Question: I have a mysql database containing multiple columns of power values captured over time, with time captured in the first column. I would like to plot the power values and display the time of day on the x-axis of a Highcharts chart. I am currently able to display the multiple Power values on the y-axis but I am unable to get the time of day to display on the chart. Here is the PHP code that partially works:
'''
<?php
// Connect to database
$con = mysqli_connect("localhost","userid","passwd","power_readings");
if (mysqli_connect_errno())
{
echo "Failed to connect to MySQL: " . mysqli_connect_error();
}
// Set the variable $rows to the columns Energy_Date and Total_watts
$query = mysqli_query($con,"SELECT Energy_Date,Total_watts FROM combined_readings");
$rows = array();
$rows['name'] = 'Total_watts';
while($tmp = mysqli_fetch_array($query)) {
$rows['data'][] = $tmp['Total_watts'];
}
// Set the variable $rows1 to the columns Energy_Date and Power_watts
$query = mysqli_query($con,"SELECT Energy_Date,Power_watts FROM combined_readings");
$rows1 = array();
$rows1['name'] = 'Neurio_watts';
while($tmp = mysqli_fetch_array($query)) {
$rows1['data'][] = $tmp['Power_watts'];
}
// Set the variable $rows2 to the columns Energy_Date and Solar_watts
$query = mysqli_query($con,"SELECT Energy_Date,Solar_watts FROM combined_readings");
$rows2 = array();
$rows2['name'] = 'Solar_watts';
while($tmp = mysqli_fetch_array($query)) {
$rows2['data'][] = $tmp['Solar_watts'];
}
$result = array();
array_push($result,$rows);
array_push($result,$rows1);
array_push($result,$rows2);
print json_encode($result, JSON_NUMERIC_CHECK);
mysqli_close($con);
?>
'''
Can someone tell me how to change the code to pass the values from the time of day column properly?
Here is what the chart currently looks like:

When I made changes to the PHP to add the 'Energy_Date' field to the array passed to Highcharts (shown below) it results in a blank chart.
The array consists of fields that look like this (a time stamp followed by a power reading, separated by period:
"2018-02-21 16:56:00.052","2018-02-21 16:59:00.052","2018-02-21 17:02:00.039","2018-02-21 17:05:00.039","2018-02-21 17:08:00.039"
'''
<?php
// Connect to database
$con = mysqli_connect("localhost","userid","passwd","power_readings");
if (mysqli_connect_errno())
{
echo "Failed to connect to MySQL: " . mysqli_connect_error();
}
// Set the variable $rows to the columns Energy_Date and Total_watts
$query = mysqli_query($con,"SELECT Energy_Date,Total_watts FROM combined_readings");
$rows = array();
$rows['name'] = 'Total_watts';
while($tmp = mysqli_fetch_array($query)) {
$rows['data'][] = $tmp['Energy_Date'].$tmp['Total_watts'];
}
// Set the variable $rows1 to the columns Energy_Date and Power_watts
$query = mysqli_query($con,"SELECT Energy_Date,Power_watts FROM combined_readings");
$rows1 = array();
$rows1['name'] = 'Neurio_watts';
while($tmp = mysqli_fetch_array($query)) {
$rows1['data'][] = $tmp['Energy_Date'].$tmp['Power_watts'];
}
// Set the variable $rows2 to the columns Energy_Date and Solar_watts
$query = mysqli_query($con,"SELECT Energy_Date,Solar_watts FROM combined_readings");
$rows2 = array();
$rows2['name'] = 'Solar_watts';
while($tmp = mysqli_fetch_array($query)) {
$rows2['data'][] = $tmp['Energy_Date'].$tmp['Solar_watts'];
}
$result = array();
array_push($result,$rows);
array_push($result,$rows1);
array_push($result,$rows2);
print json_encode($result, JSON_NUMERIC_CHECK);
mysqli_close($con);
?>
'''
The html receiving this array looks like this:
'''
<!DOCTYPE html>
<html lang="en">
<title>Combined Values Graph</title>
<head>
<meta http-equiv="refresh" content="180">
<meta charset="utf-8">
<meta name="viewport" content="width=device-width, initial-scale=1.0">
<script src="https://ajax.googleapis.com/ajax/libs/jquery/3.3.1/jquery.min.js"></script>
<script type="text/javascript">
$(function () {
var x_values = [];
var chart;
$(document).ready(function() {
Highcharts.setOptions({
colors: ['#4083e9', '#99ccff', '#00ffff', '#e6e6e6', '#DDDF00', '#64E572', '#FF9655', '#FFF263', '#6AF9C4']
});
$.getJSON("values.php", function(json) {
chart = new Highcharts.Chart({
chart: {
renderTo: 'mygraph',
type : 'spline',
borderWidth: 1,
zoomType: 'x',
panning: true,
panKey: 'shift',
plotShadow: false,
marginTop: 100,
height: 500,
plotBackgroundImage: 'gradient.jpg'
},
plotOptions: {
series: {
fillOpacity: 1
}
},
plotOptions: {
series: {
marker: {
enabled: false
}
}
},
title: {
text: 'Combined Power Readings'
},
subtitle: {
text: 'Total = Neurio + Solar Readings in Watts'
},
xAxis : {
title : {
text : 'Time of Day'
}
},
yAxis: {
title: {
text: 'Power (watts)'
},
plotLines: [{
value: 0,
width: 2,
color: '#ff0000',
zIndex:4,
dashStyle: 'ShortDot'
}]
},
tooltip: {
formatter: function() {
return '<b>'+ this.series.name +'</b><br/>'+
this.x +': '+ this.y;
}
},
legend: {
layout: 'vertical',
align: 'right',
verticalAlign: 'top',
x: -10,
y: 120,
borderWidth: 1
},
plotOptions : {
spline : {
marker : {
radius : 0,
lineColor : '#666666',
lineWidth : 0
}
}
},
series: json
});
});
});
});
</script>
<script src="https://code.highcharts.com/highcharts.src.js"></script>
<script src="http://code.highcharts.com/modules/exporting.js"></script>
</head>
<body>
<div class="container" style="margin-top:20px">
<div class="col-md-10">
<div class="panel panel-primary">
<div class="panel-body">
<div id ="mygraph"></div>
</div>
</div>
</div>
</div>
</body>
</html>
'''
I have added the console statement to the bottom of the js like so:
'''
series: json
});
console.log(json);
});
'''
Here's what is shown in the browser console for PHP version 1 (The version that displays the graphs).
<URL>
Here's what is shown in the browser console for PHP version 2 (The version that gives a blank chart).
<URL>
Thanks for your helpful suggestions. I have changed the while loops to look like this:
'''
while($tmp = mysqli_fetch_array($query)) {
$rows['data'][] = $tmp['Energy_UTC'];
$rows['data'][] = $tmp['Total_watts'];
}
'''
The output of the PHP now looks like this:
'''
[{"name":"Total_watts","data":[<PHONE>,93,<PHONE>,354]},{"name":"Neurio_watts","data":[<PHONE>,76,<PHONE>,309]},{"name":"Solar_watts","data":[<PHONE>,17,<PHONE>,45]}]
'''
The data being passed to Highcharts (from the console) now looks like this:
<URL>
The chart is still wrong: the x-axis is not showing the timestamps and the chart is incorrect. Can anyone suggest how to change the PHP or html to correct this?
OK, I have updated the while loops to look like this:
'''
$query = mysqli_query($con,"SELECT Energy_UTC,Total_watts FROM combined_readings");
$rows = array();
$rows['name'] = 'Total_watts';
while($tmp = mysqli_fetch_array($query)) {
$rows['data'][] = [$tmp['Energy_UTC'],$tmp['Total_watts']];
}
'''
The PHP output now looks like this:
[{"name":"Total_watts","data":[[<PHONE>,423],[<PHONE>,423],[<PHONE>,332],[<PHONE>,514],[<PHONE>,514]...
and the chart is now displaying UTC timestamps for each power value.
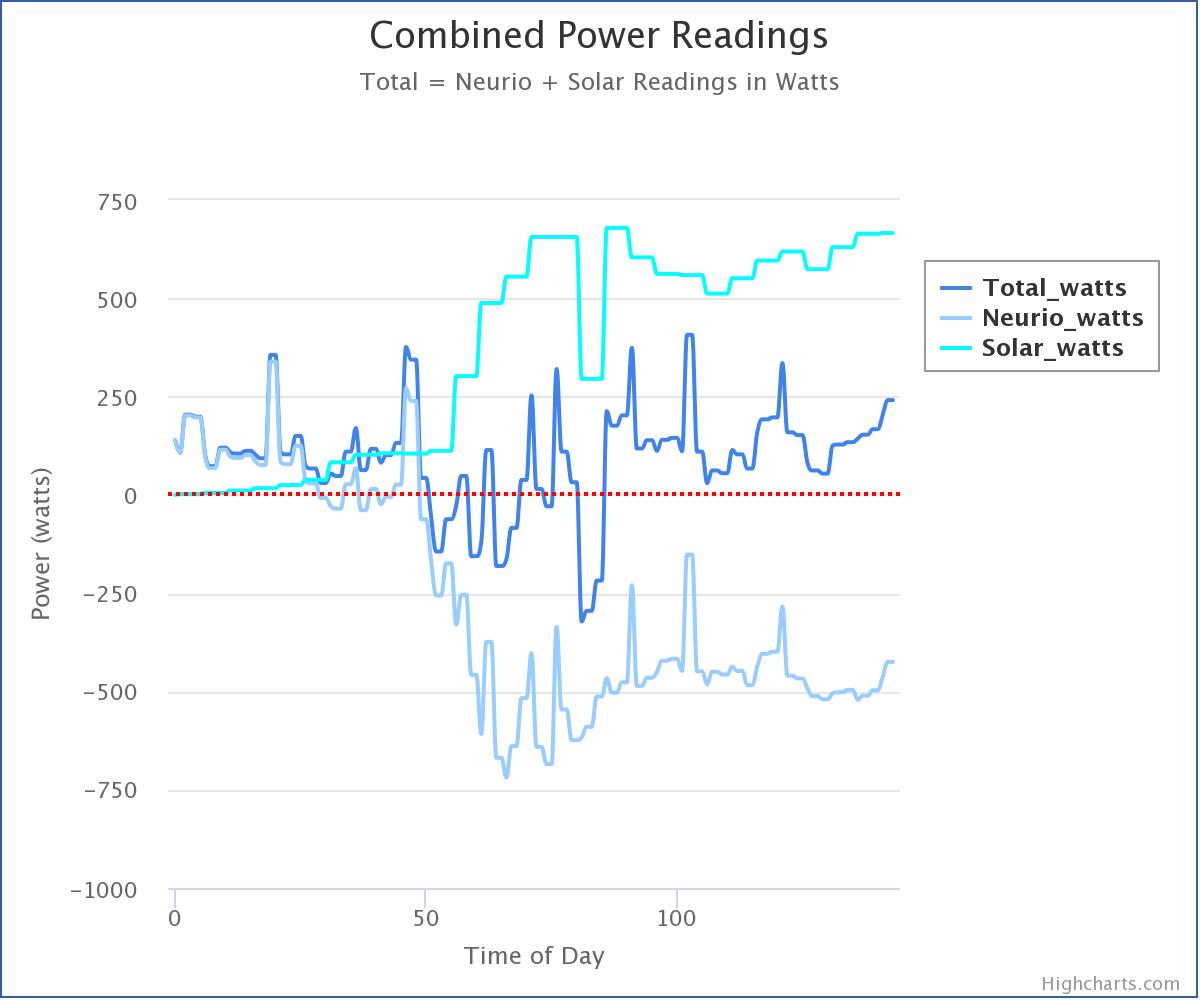
Answer: You are writing a large block of code with many duplicated components. I've taken the time to DRY your method. It is best practice to minimize calls to the database, so I've managed to combine your queries into one simple select.
Theoretically, you will only need to modify '$colnames_labels' to modify your HighChart. I have written inline comments to help you to understand what my snippet does. I have written some basic error checks to help you to debug if anything fails.
Code: (untested)
'''
$colnames_labels=[
'Total_watts'=>'Total_watts',
'Power_watts'=>'Neurio_watts',
'Solar_watts'=>'Solar_watts'
];
$select_clause_ext=''; // declare as empty string to allow concatenation
foreach($colnames_labels as $colname=>$label){
$data[]=['name'=>$label]; // pre-populate final array with name values
// generates: [0=>['name'=>'Total_watts'],1=>['name'=>'Neurio_watts'],2=>['Solar_watts']]
$select_clause_ext.=",$colname";
// generates: ",Total_watts,Power_watts,Solar_watts"
}
$subarray_indexes=array_flip(array_keys($colnames_label)); // this will route resultset data to the correct subarray
// generates: ['Total_watts'=>0,'Power_watts'=>1,'Solar_watts'=>2]
if(!$result=mysqli_query($con,"SELECT UNIX_TIMESTAMP(Energy_Date) AS Stamp{$select_clause_ext} FROM combined_readings ORDER BY Energy_Date")){
$data=[['name'=>'Syntax Error (query error)','data'=>[0,0]]; // overwrite data with error message & maintain expected format
}elseif(!mysqli_num_rows($result)){
$data=[['name'=>'Logic Error (no rows)','data'=>[0,0]];
}else{
while($row=mysqli_fetch_assoc($result)){
foreach($subarray_indexes as $i=>$col){
$data[$i]['data'][]=[$row['Stamp'],$row[$col]]; // store [stamp,watts] data in appropriate subarrays
}
}
}
echo json_encode($data,JSON_NUMERIC_CHECK); // Convert to json (while encoding numeric strings as numbers) and print to screen
'''